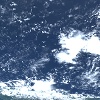
Label: cloud